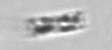
Label: Cerataulina_pelagica